Brain MRI study timepoint: followup_recurrence
T1CE (contrast-enhanced T1) slice:
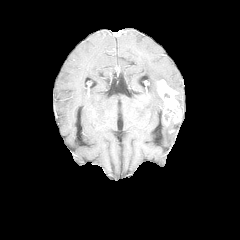
T2-FLAIR slice:
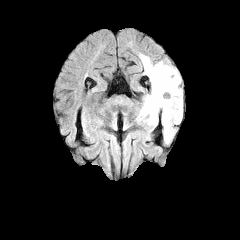